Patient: sex F, age 51
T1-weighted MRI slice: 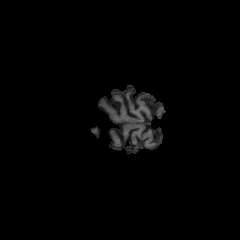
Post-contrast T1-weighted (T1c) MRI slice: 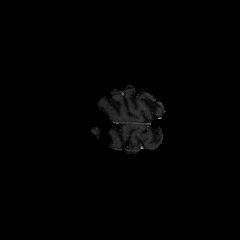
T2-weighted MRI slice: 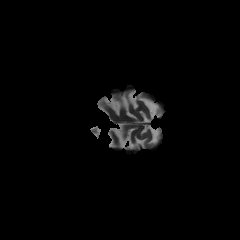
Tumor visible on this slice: no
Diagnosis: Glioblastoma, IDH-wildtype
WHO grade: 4